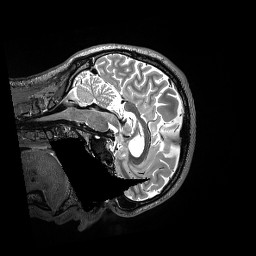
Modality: T2w
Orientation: sagittal
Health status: healthy
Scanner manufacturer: siemens
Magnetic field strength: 3 T
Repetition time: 3.2 s
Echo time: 0.563 s